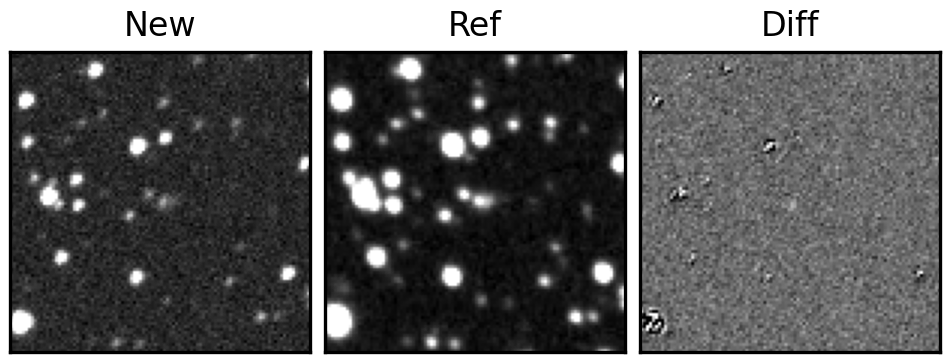
Label: real